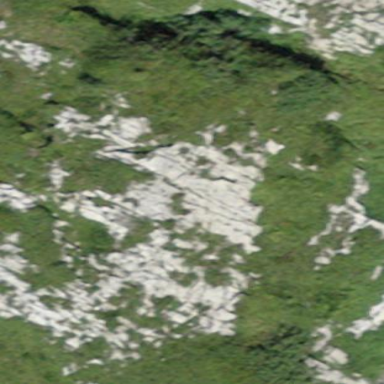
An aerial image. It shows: Landscape of bare rock.